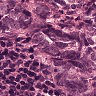
Metastatic tissue present: yes